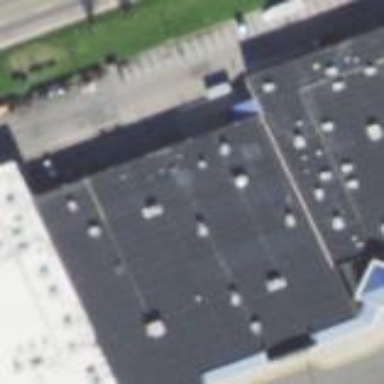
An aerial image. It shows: Department store building.